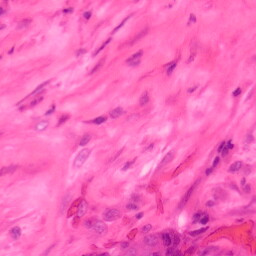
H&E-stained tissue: Colon